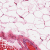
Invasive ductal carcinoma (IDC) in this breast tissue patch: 0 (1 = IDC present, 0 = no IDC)